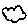
Label: cloud